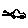
Label: car